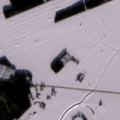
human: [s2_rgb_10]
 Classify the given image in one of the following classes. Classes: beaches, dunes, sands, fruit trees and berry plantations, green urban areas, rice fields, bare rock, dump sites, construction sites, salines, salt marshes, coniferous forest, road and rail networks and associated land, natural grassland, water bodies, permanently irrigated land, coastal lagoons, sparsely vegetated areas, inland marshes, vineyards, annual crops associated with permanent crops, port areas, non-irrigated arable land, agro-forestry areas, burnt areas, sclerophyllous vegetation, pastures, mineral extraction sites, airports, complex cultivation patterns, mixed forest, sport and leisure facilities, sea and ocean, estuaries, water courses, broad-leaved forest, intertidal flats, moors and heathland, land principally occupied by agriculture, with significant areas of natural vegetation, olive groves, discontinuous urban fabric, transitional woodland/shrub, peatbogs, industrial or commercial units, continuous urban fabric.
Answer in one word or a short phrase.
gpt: non-irrigated arable land, coniferous forest, mixed forest, water courses